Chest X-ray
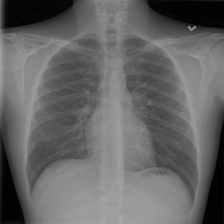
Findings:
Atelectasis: negative
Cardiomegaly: negative
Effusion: negative
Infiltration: negative
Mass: negative
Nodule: negative
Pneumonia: negative
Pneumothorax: negative
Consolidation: negative
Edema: negative
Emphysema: negative
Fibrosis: negative
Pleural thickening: negative
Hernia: negative